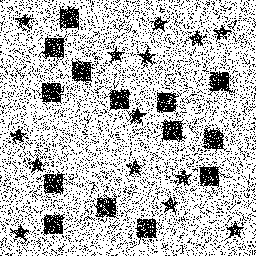
Squares: 14
Triangles: 0
Stars: 14
Total shapes: 28